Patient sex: M
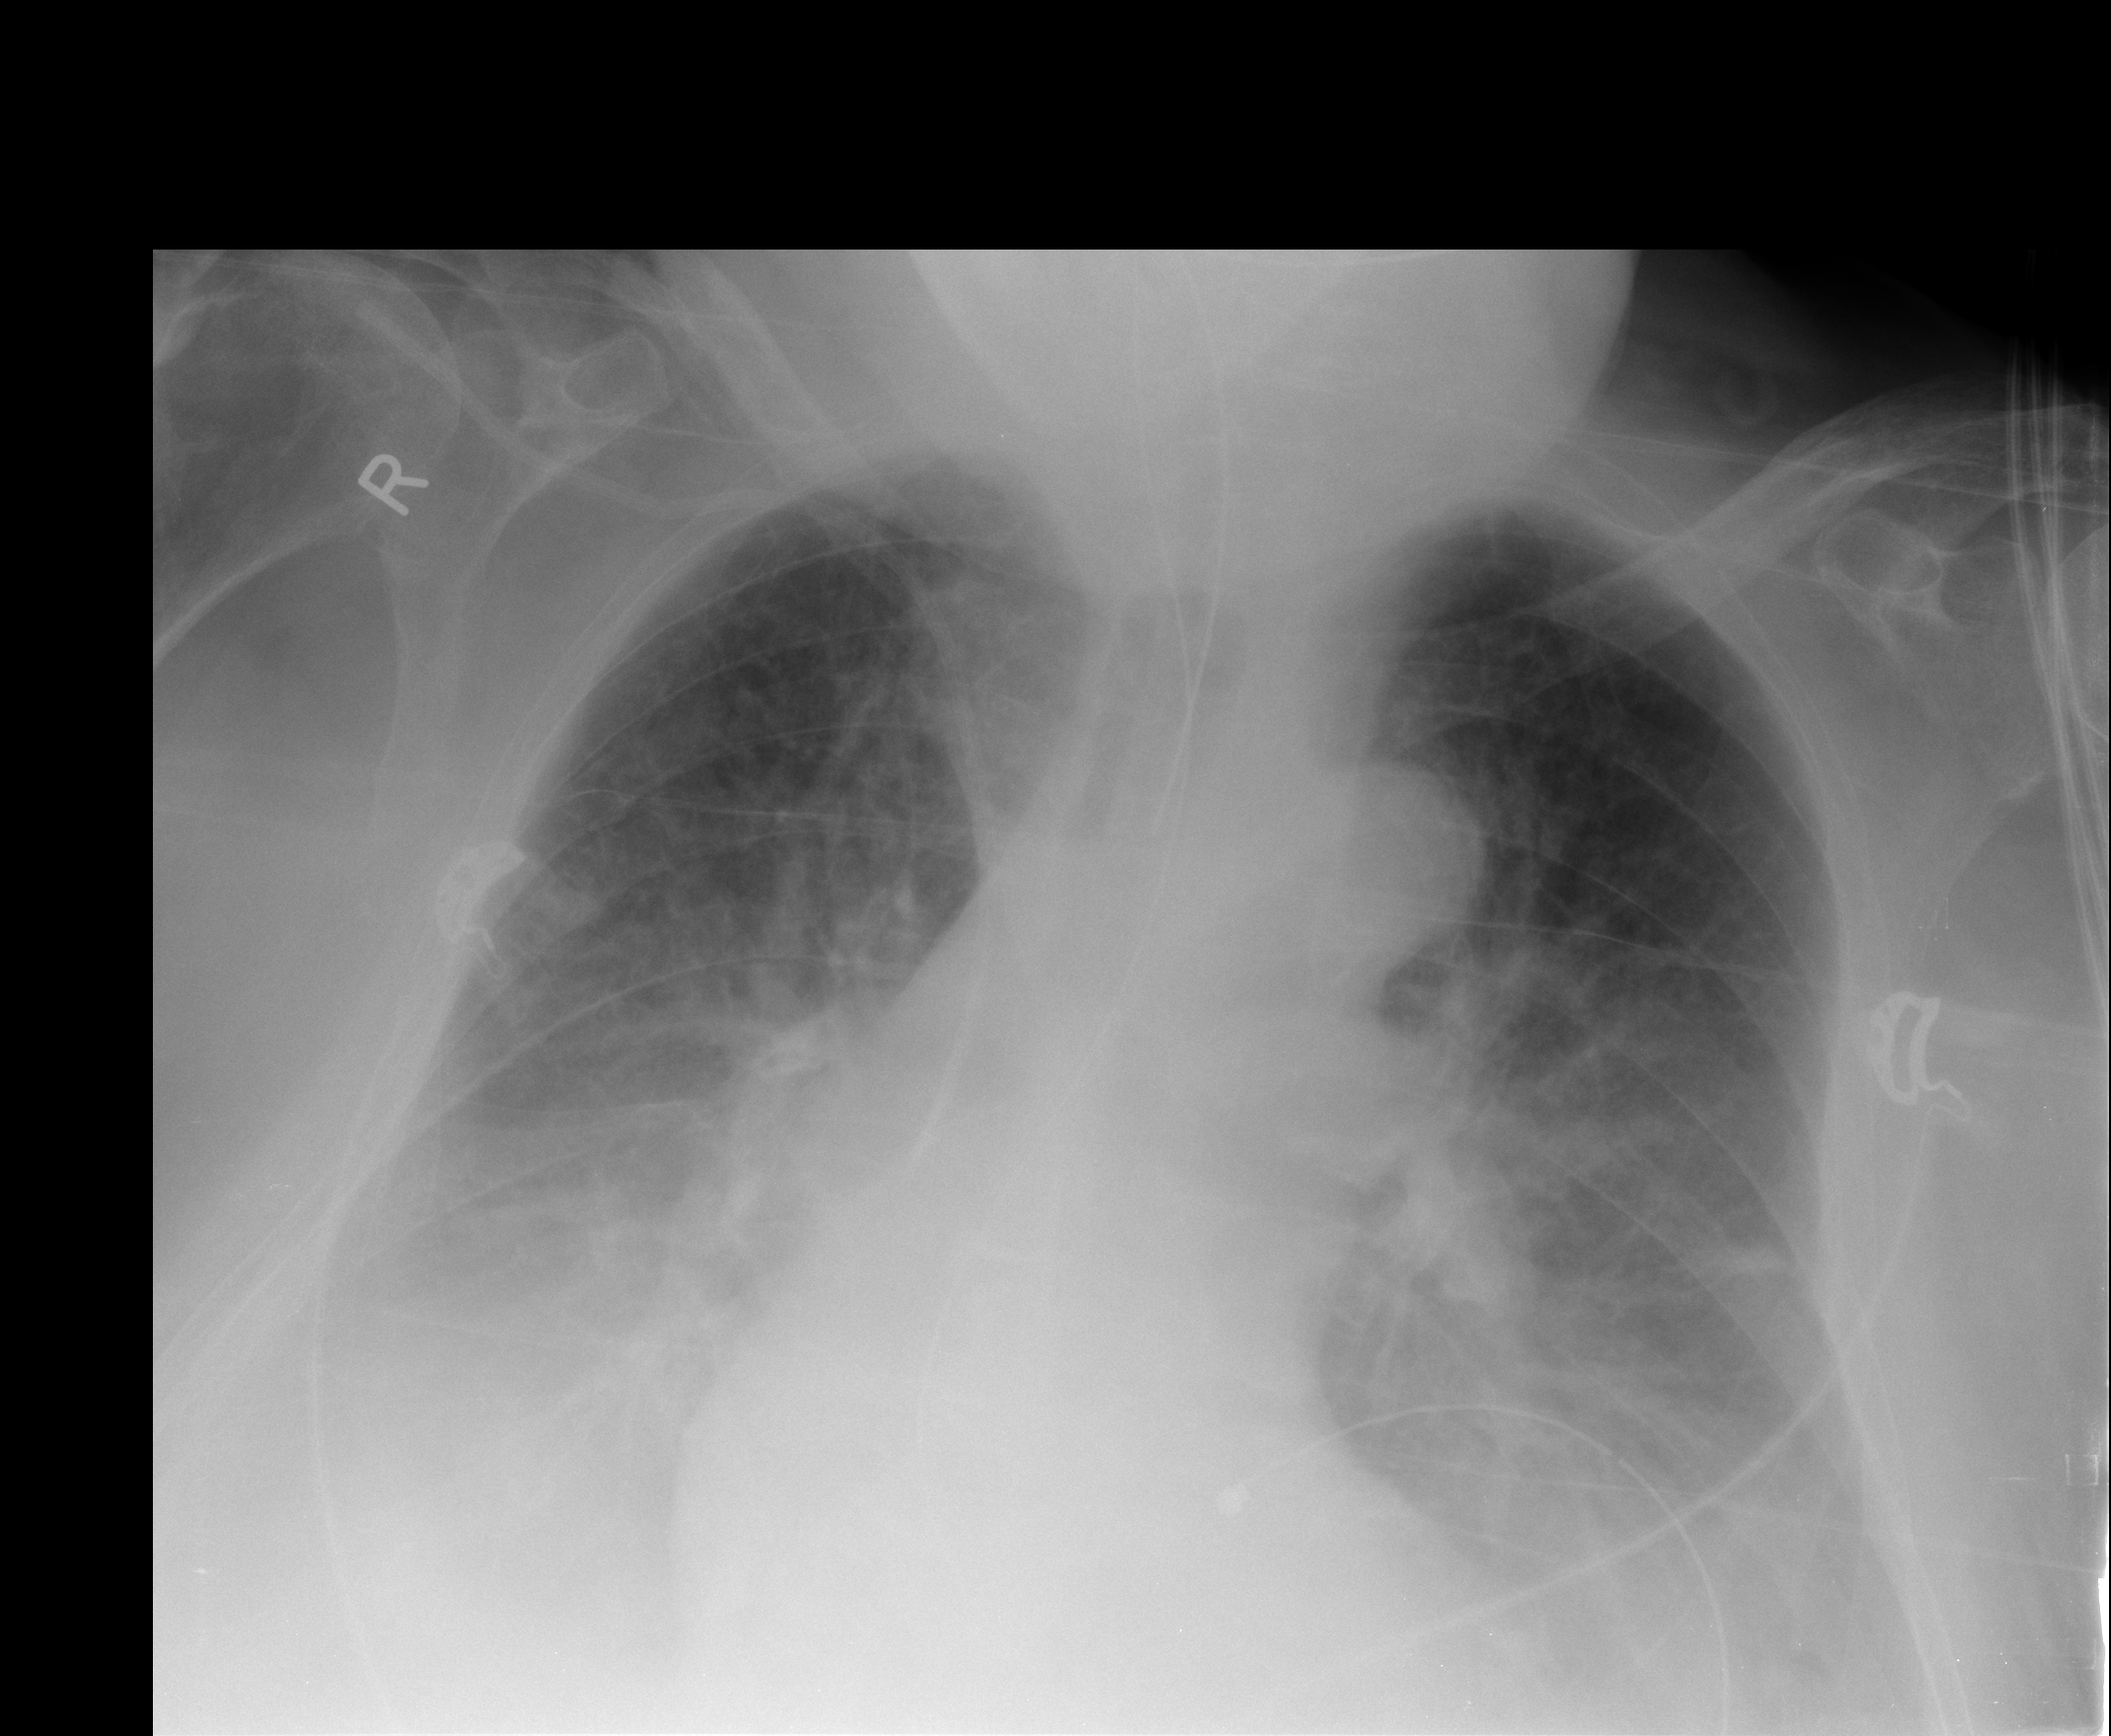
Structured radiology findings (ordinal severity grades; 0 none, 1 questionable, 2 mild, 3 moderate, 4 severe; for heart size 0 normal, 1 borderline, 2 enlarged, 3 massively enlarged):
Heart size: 2
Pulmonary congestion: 3
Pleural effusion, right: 3
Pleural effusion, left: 3
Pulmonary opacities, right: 2
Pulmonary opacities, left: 2
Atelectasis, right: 3
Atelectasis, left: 3